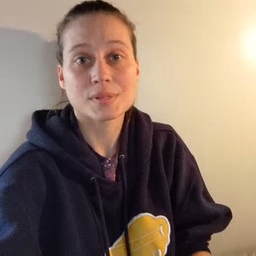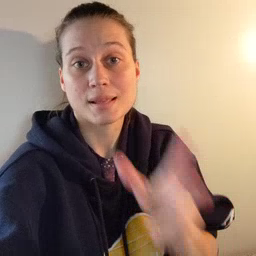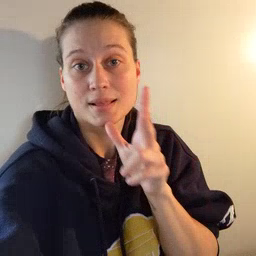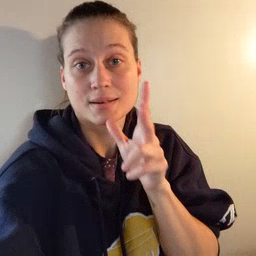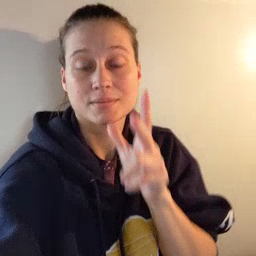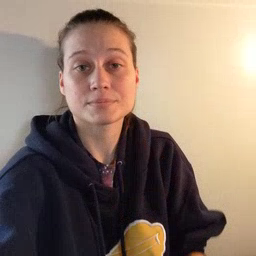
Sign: hen